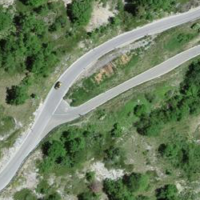
EUNIS habitat code: 45
Species observed at this site:
Brenthis daphne